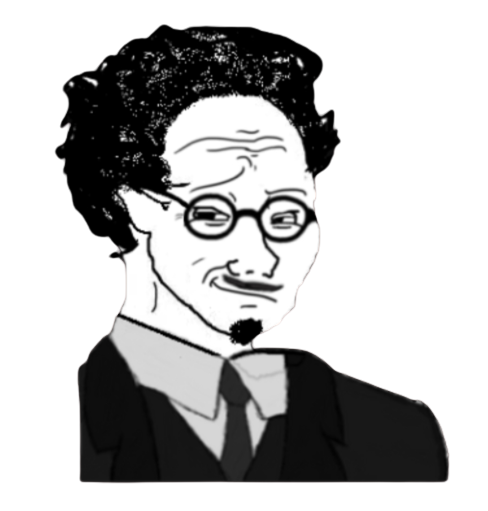
Label: 5_Smugjak